Question: I have a form which, besides other properties, has a link, which will open a modal window to enter additional information. The additional information is unknown when the form is generated, so I need to generate these items once they have been created. I was thinking I might append a '<form>' and then wrap a '<div>' to every pair of data entered in '<div>', and then calculate how much data is entered.
My form looks like this

My question is: h
Please ask if I left something unclear.
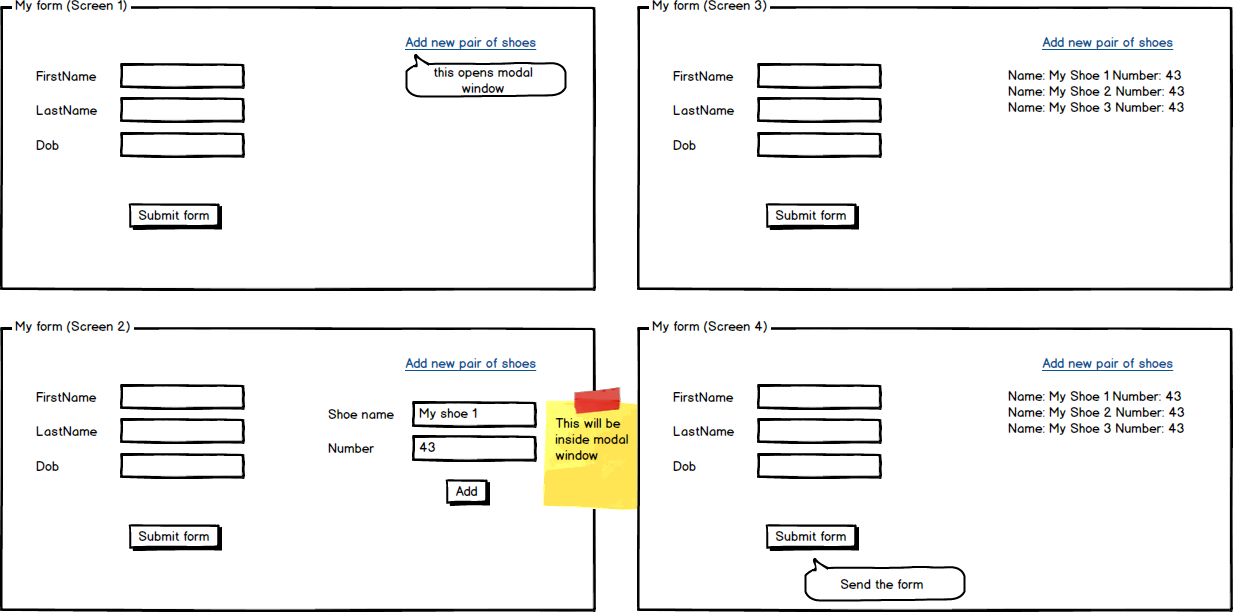
Answer: The question seemed js specific , so i have not added any of the asp mvc stuff in the snippet and just worked around for the functionality of adding the shoes. You will obviously have to take into account that the list needs to be posted back to the server to save the changes. Which i think was outside the scope of this question
'''
$(function (){
// Shoe add
$('#saveValue').click(function(){
// Get shoe name
var shoeName = $('.modal-body input:first').val();
// Get shoe number
var shoeNum = $('.modal-body input:last').val();
// Create structure to add to list
$('#addedValues ul').append("<li> Shoe Name: <strong>" + shoeName + "</strong><br /> Shoe Number <strong>" + shoeNum + "</strong></li> <hr />");
$('#valuesModal').modal('hide');
});
});
'''
'''
.container{
margin-top:30px;
}
'''
'''
<script src="https://ajax.googleapis.com/ajax/libs/jquery/1.11.1/jquery.min.js"></script>
<script src="//maxcdn.bootstrapcdn.com/bootstrap/3.3.4/js/bootstrap.min.js"></script>
<link href="//maxcdn.bootstrapcdn.com/bootstrap/3.3.4/css/bootstrap.min.css" rel="stylesheet"/>
<div class="container">
<div class="col-sm-6">
<form>
<div class="form-group">
<input type="text" class="form-control" value="First Name" />
</div>
<div class="form-group">
<input type="text" class="form-control" value="First Name" />
</div>
<button type="submit" class="btn btn-primary">Submit</button>
</form>
</div>
<div class="col-sm-6">
<div class="row">
<button class="btn btn-primary pull-right" data-toggle="modal" data-target="#valuesModal"> Add new pair </button>
</div>
<div id="addedValues">
<ul>
</ul>
</div>
</div>
<!-- Modal -->
<div class="modal fade" id="valuesModal" tabindex="-1" role="dialog" aria-labelledby="myModalLabel" aria-hidden="true">
<div class="modal-dialog">
<div class="modal-content">
<div class="modal-header">
<button type="button" class="close" data-dismiss="modal" aria-label="Close"><span aria-hidden="true">&times;</span></button>
<h4 class="modal-title" id="myModalLabel">Add Shoe</h4>
</div>
<div class="modal-body">
<form>
<div class="form-group">
<input type="text" class="form-control" placeholder="Shoe Name" />
</div>
<div class="form-group">
<input type="text" class="form-control" placeholder="Shoe Number" />
</div>
</form>
</div>
<div class="modal-footer">
<button type="button" class="btn btn-default" data-dismiss="modal">Close</button>
<button type="button" class="btn btn-primary" id="saveValue">Save Shoe</button>
</div>
</div>
</div>
</div>
</div>
'''